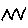
Label: zigzag